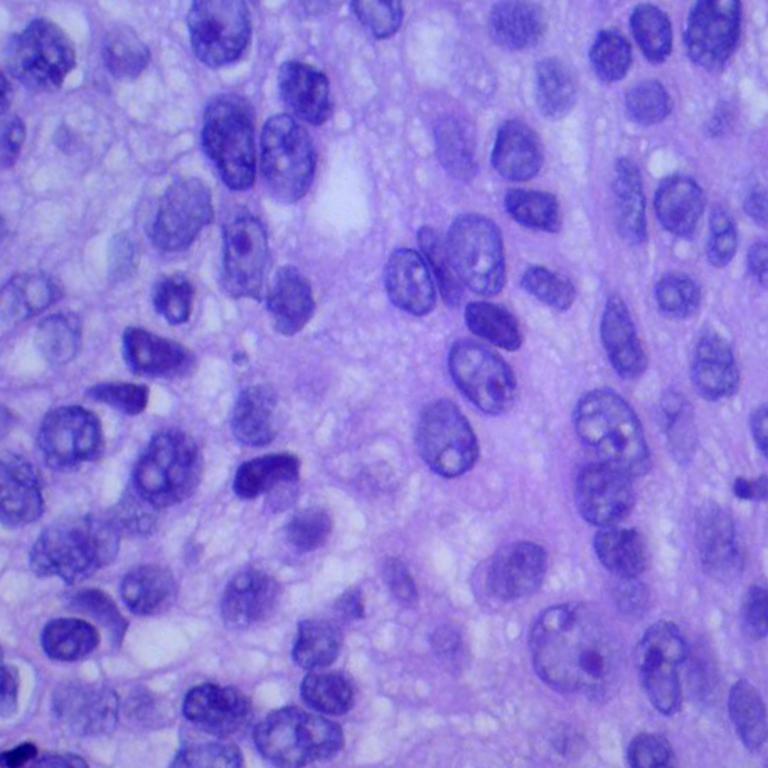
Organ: lung
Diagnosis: squamous carcinomas